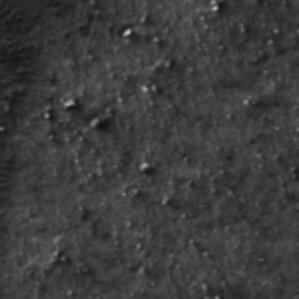
Label: frost